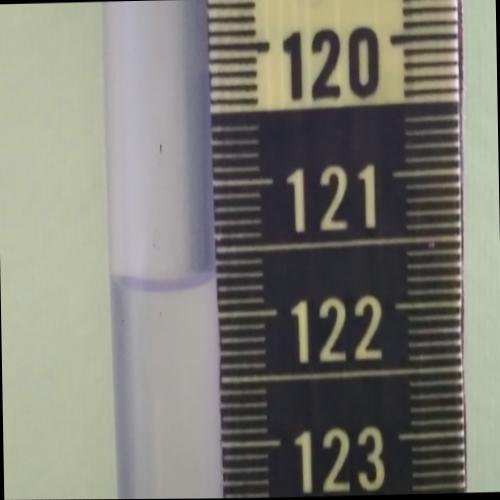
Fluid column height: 121.7 cm